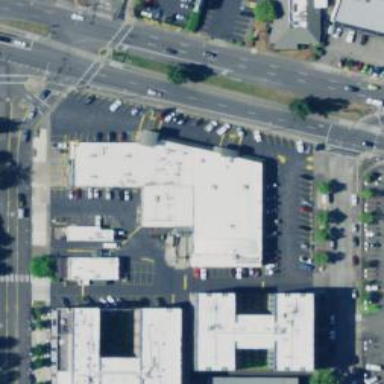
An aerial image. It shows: Retail building housing supermarket.